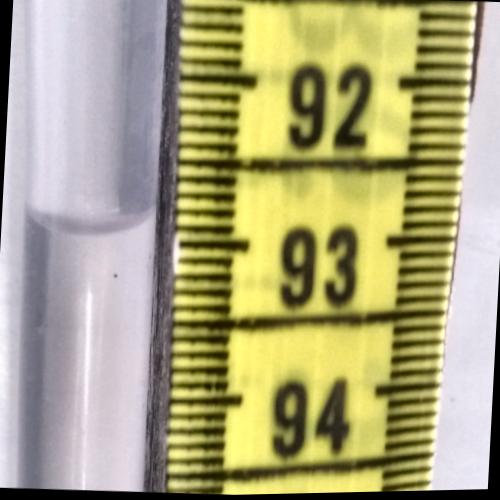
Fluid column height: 92.9 cm